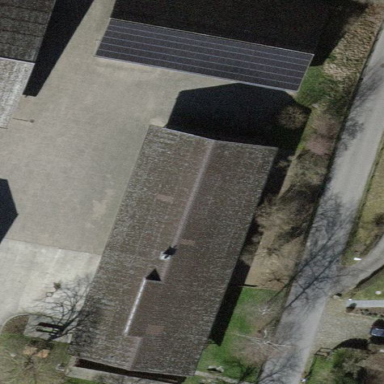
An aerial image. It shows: Farm auxiliary building with gabled roof.